Interaction volume radius: 10 \u00c5
Interaction volume height: 20 \u00c5
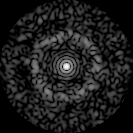
Disorder parameter: 0.8047